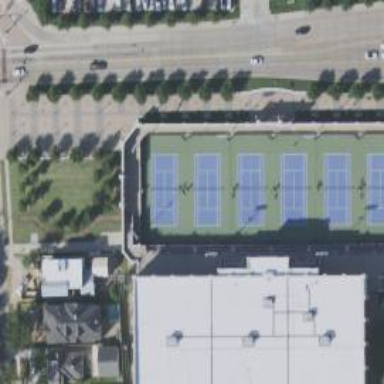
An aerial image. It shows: Tennis court on pitch designated for leisure land.